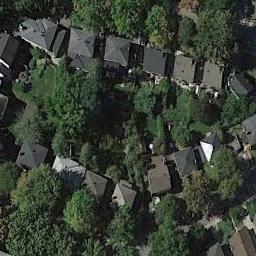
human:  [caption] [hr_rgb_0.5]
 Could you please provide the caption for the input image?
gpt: There are numerous trees in the middle residential area .

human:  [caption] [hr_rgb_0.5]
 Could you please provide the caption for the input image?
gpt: The medium residential area has some neatly arranged houses and lots of trees are among these houses .

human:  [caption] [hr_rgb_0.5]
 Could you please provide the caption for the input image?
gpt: Mid-sized residential areas are surrounded by roads .

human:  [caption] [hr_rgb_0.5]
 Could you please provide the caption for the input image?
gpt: The medium residential is next to some trees .

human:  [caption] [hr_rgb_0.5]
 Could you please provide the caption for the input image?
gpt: There are many green trees and some buildings on the medium residential area .